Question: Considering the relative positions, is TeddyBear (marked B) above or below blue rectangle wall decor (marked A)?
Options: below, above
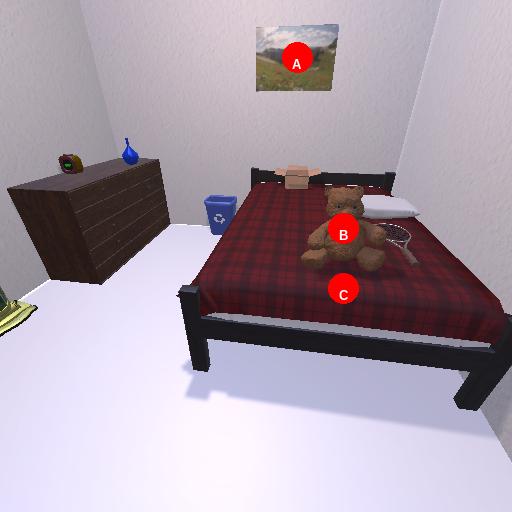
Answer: below